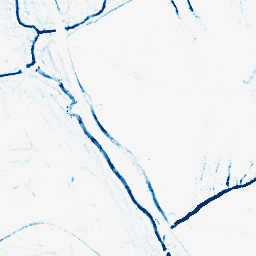
Category: morphological
Decomposition family: morphological_rect
Decomposition parameters: operation: closing
width: 5
height: 5
Upsampling method: regularized
Upsampling parameters: scale: 4
lambda_reg: 0.001
Upsampling scale: 4